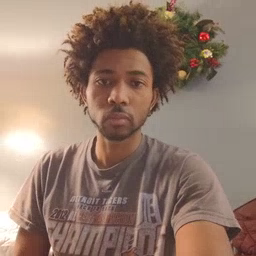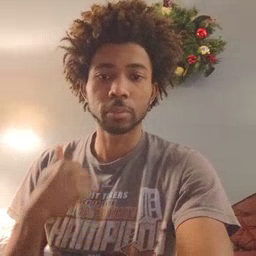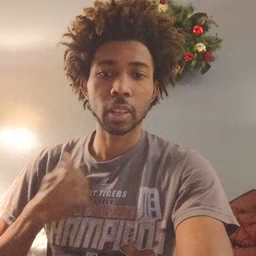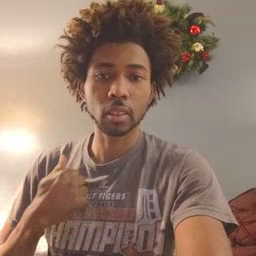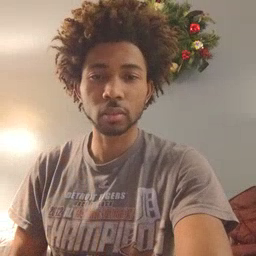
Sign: bath